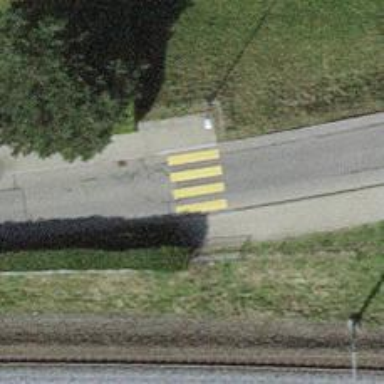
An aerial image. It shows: Uncontrolled zebra crossing on the road.